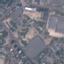
Land use / land cover class: Industrial